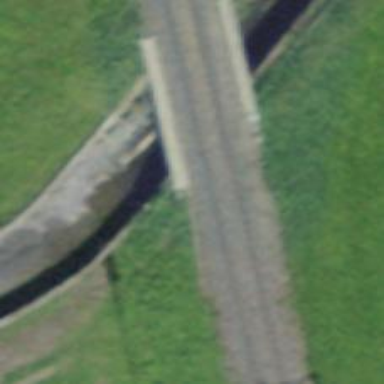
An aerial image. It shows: Single railway track with electrified contact line.